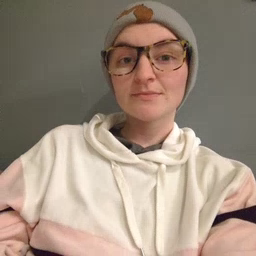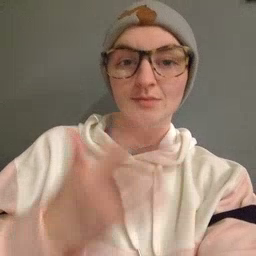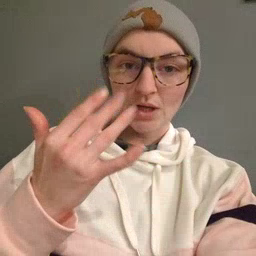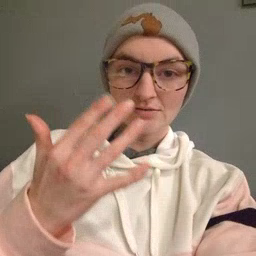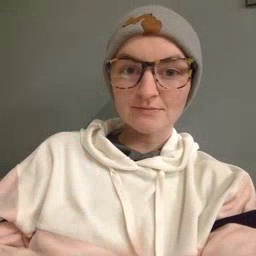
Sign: wait